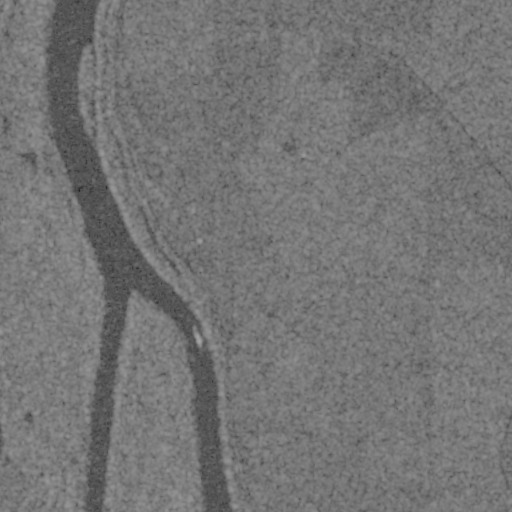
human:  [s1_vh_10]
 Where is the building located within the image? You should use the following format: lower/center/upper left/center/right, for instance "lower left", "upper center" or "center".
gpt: The building is located in the upper center of the image.
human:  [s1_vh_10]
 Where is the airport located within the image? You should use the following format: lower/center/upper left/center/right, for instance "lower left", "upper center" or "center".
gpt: There is no airport in the image.

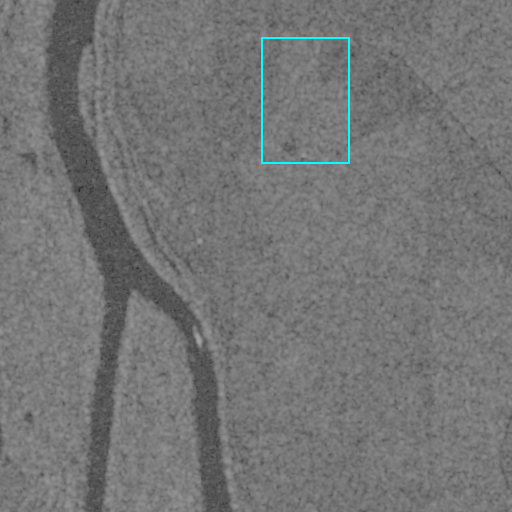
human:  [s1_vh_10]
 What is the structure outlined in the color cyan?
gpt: The structure outlined in cyan is a crop field.
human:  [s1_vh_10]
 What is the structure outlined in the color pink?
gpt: There is no pink outline.